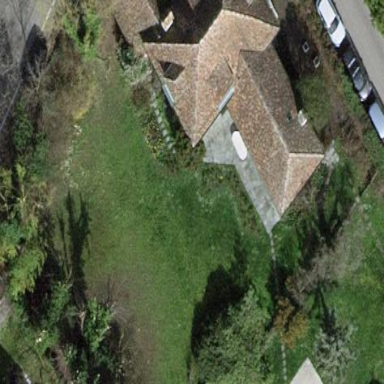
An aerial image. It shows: Garden enclosed by fence.